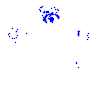
Particle: electron